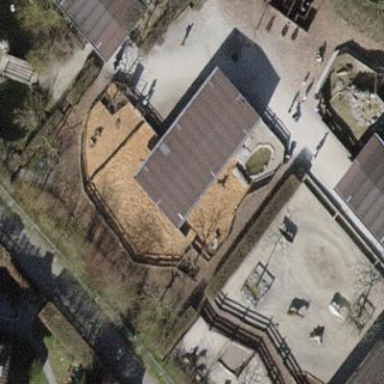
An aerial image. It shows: View of roof of building.